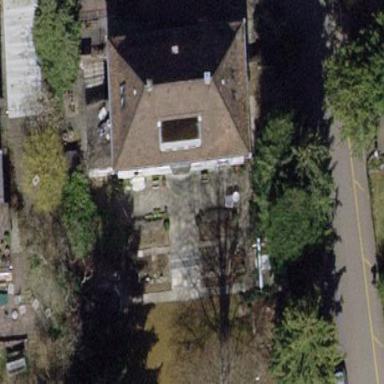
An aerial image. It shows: Building with tile roof.